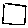
Label: square